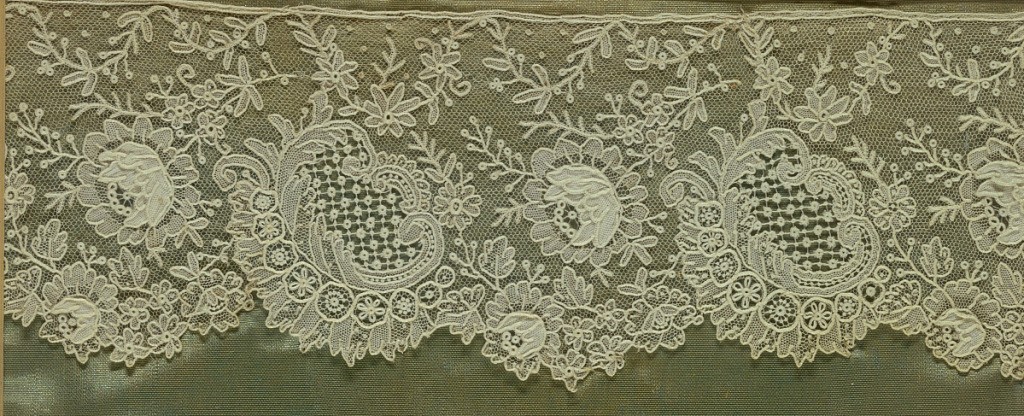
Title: Cooper Union Museum Lace Study Card
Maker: Cooper Union Museum
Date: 19th century
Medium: linen Technique: needle lace
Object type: Fragment
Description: Lace fragment with raised roses and conventional ornament. Fragment is mounted on a fabric-covered board and framed behind glass. Frame is natural wood.